Field crop: tomato
Growth stage: 1
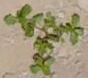
Species: portulaca